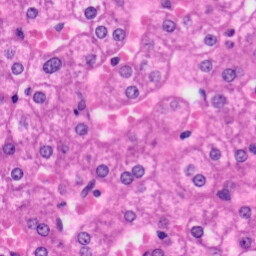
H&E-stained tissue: Liver